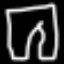
Label: pants